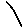
Label: line